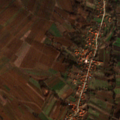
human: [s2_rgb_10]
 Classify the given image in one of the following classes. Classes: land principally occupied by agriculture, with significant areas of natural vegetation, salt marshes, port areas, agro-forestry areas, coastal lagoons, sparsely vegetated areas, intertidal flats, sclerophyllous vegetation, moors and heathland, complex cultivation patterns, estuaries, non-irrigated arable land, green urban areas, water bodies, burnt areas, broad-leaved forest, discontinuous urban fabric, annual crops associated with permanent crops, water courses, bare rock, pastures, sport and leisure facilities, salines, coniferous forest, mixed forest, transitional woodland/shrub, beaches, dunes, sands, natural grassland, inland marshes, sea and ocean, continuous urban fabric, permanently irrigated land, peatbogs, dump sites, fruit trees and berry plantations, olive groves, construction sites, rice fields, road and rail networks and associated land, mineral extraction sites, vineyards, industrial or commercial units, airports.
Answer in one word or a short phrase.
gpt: discontinuous urban fabric, non-irrigated arable land, land principally occupied by agriculture, with significant areas of natural vegetation